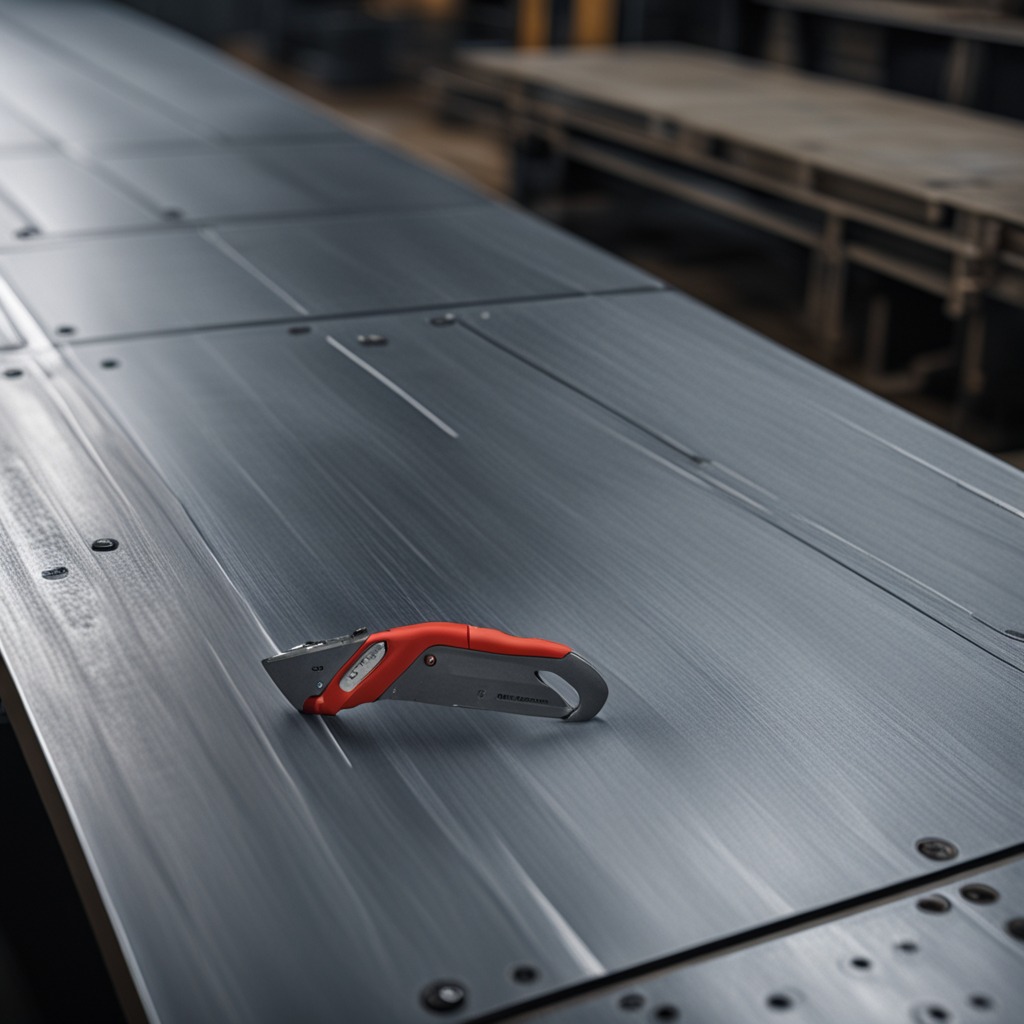
A utility knife lying on a cold steel table in a mining workshop.